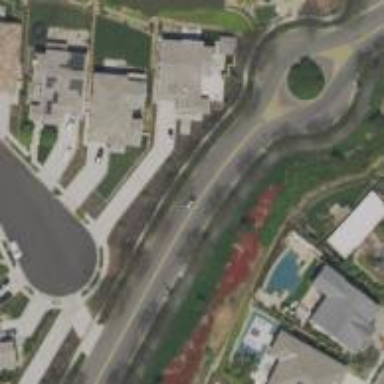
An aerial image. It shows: Tertiary road with asphalt surface and sidewalk on the left.